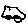
Label: car